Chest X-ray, PA view. Patient: 54 years old, sex F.
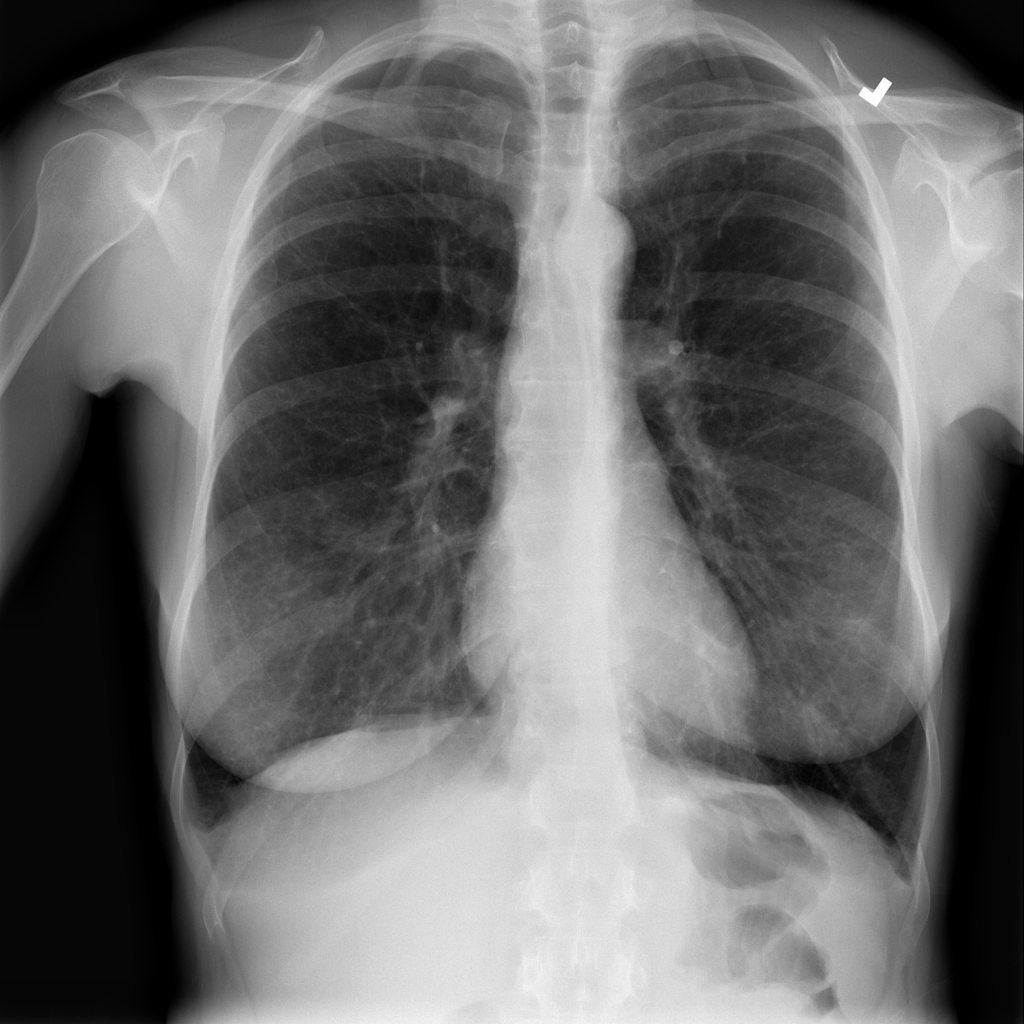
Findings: Fibrosis